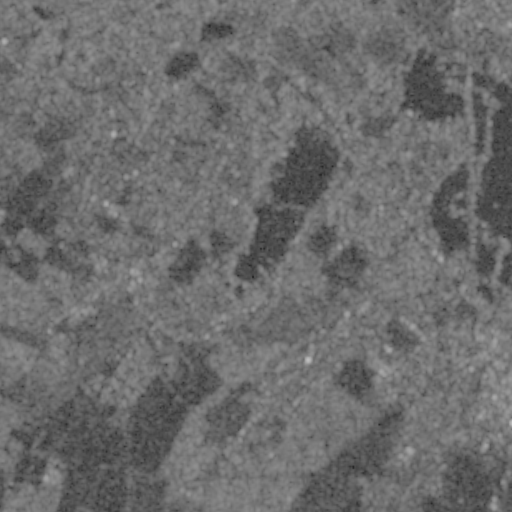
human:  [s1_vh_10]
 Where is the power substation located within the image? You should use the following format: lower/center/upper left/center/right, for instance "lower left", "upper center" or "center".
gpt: The power substation is located in the lower right of the image.
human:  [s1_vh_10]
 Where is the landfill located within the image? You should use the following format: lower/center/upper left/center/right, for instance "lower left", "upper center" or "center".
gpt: There is no landfill in the image.

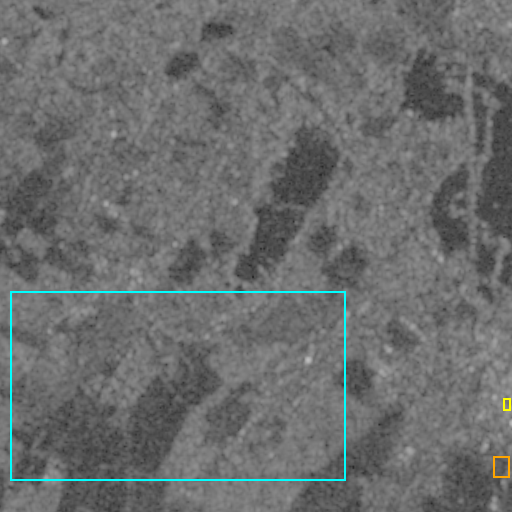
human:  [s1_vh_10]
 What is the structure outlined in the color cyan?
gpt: The structure outlined in cyan is a crop field.
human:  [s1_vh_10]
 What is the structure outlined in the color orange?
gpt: The structure outlined in orange is a park.
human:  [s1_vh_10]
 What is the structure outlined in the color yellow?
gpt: The structure outlined in yellow is a parking lot.
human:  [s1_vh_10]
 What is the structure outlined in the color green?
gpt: There is no green outline.